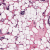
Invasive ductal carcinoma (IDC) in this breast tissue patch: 0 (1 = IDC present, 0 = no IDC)